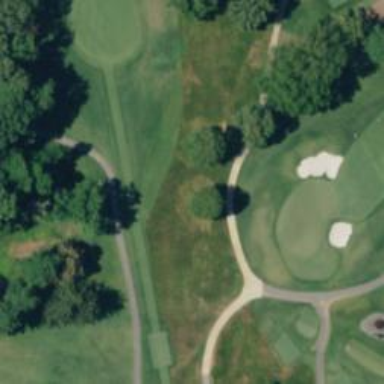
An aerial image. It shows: Well-maintained path used as golf cart path. The tracktype is grade1.